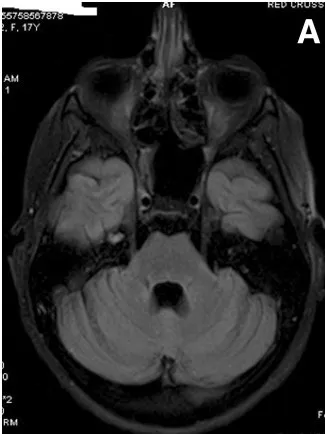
A. Flair axial brain; normal after four months.
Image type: radiology (mri)